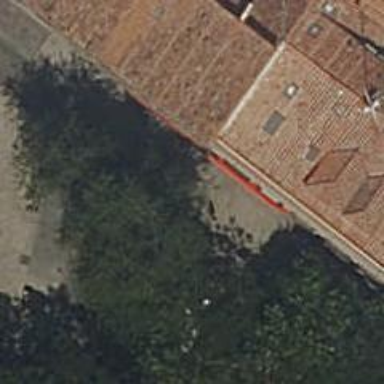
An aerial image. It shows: Restaurant.